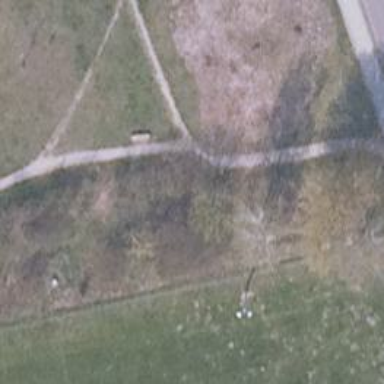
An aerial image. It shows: Paved path.